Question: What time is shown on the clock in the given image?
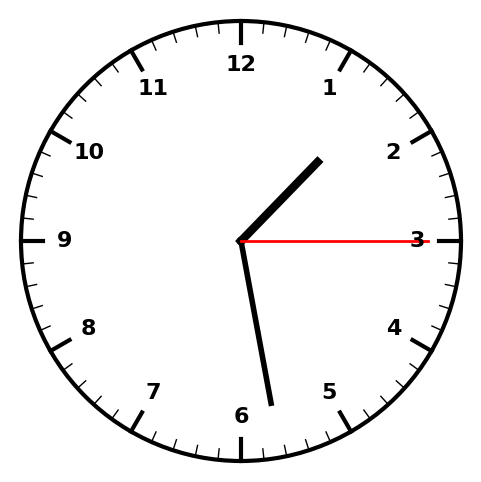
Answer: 01:28:15